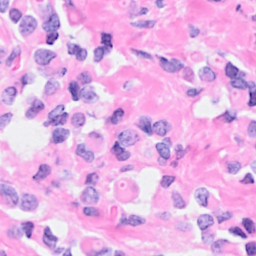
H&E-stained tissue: Breast